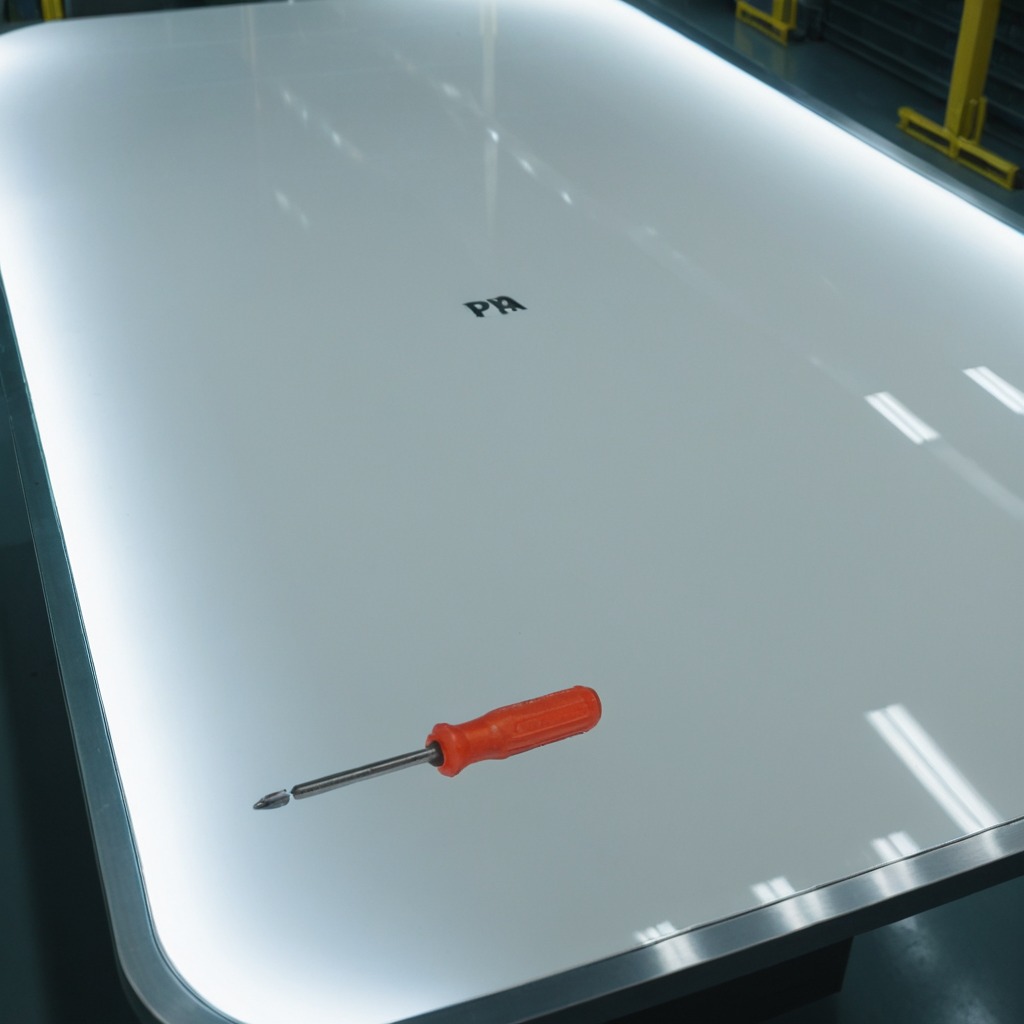
A screwdriver is lying on the high-gloss table in a ship maintenance bay industrial lighting.